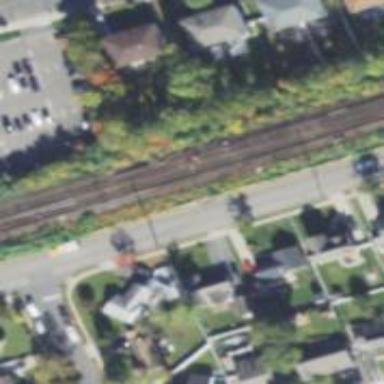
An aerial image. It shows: Electrified rail railway.